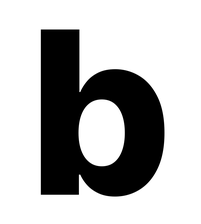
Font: Inter_ExtraBold